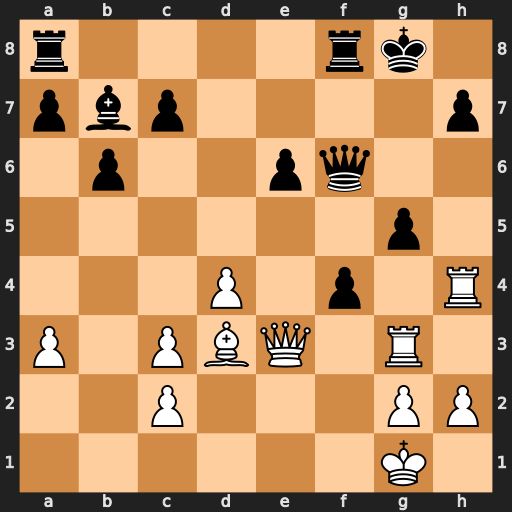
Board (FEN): r4rk1/pbp4p/1p2pq2/6p1/3P1p1R/P1PBQ1R1/2P3PP/6K1
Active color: w
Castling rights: -
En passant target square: -
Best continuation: Rxg5+ Qxg5 Qxe6+ Rf7 Rg4 Qxg4 Qxg4+